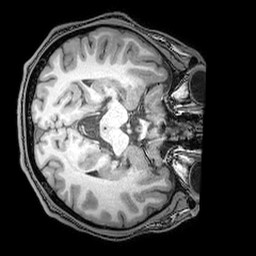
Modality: T1w
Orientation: axial
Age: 23
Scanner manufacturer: philips
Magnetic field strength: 3 T
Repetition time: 0.007 s
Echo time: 0.003501 s